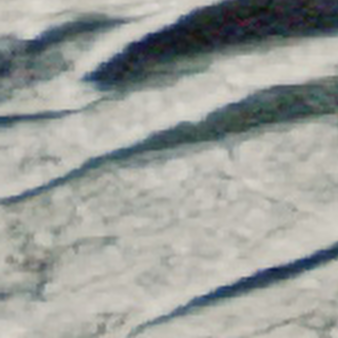
Label: other